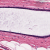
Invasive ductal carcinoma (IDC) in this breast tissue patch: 0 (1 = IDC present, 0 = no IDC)